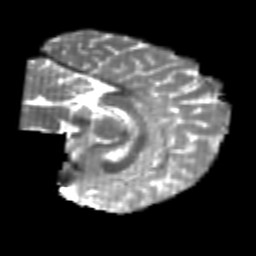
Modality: T2w
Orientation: sagittal
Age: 22
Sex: female
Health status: healthy
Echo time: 0.074 s